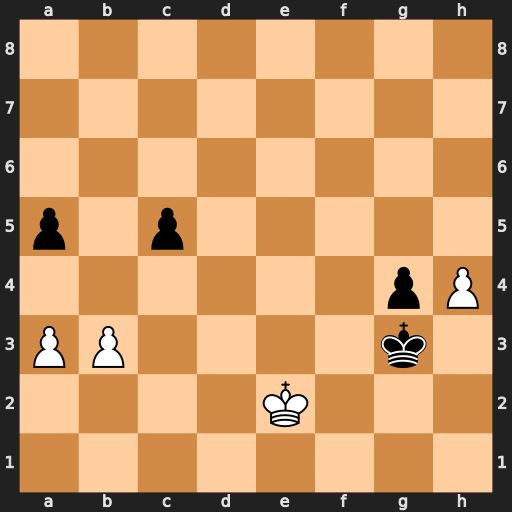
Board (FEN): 8/8/8/p1p5/6pP/PP4k1/4K3/8
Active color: w
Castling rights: -
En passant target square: -
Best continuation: h5 Kf4 h6